Interaction volume radius: 5 \u00c5
Interaction volume height: 15 \u00c5
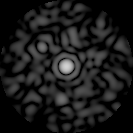
Disorder parameter: 0.7897